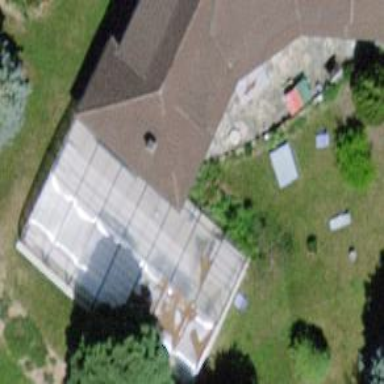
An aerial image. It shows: Area dedicated to greenhouse horticulture.